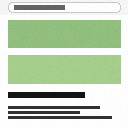
Screen state: on